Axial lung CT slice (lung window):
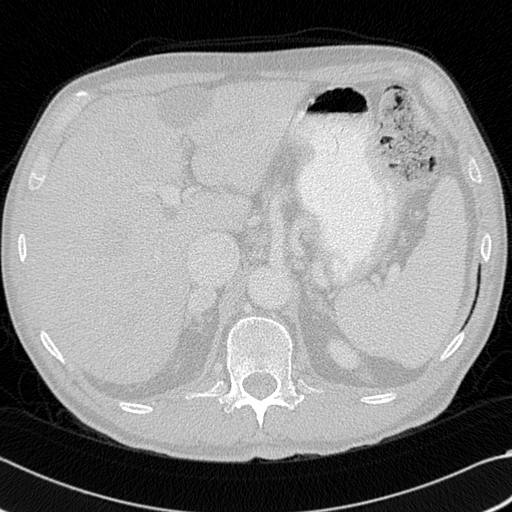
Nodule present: no